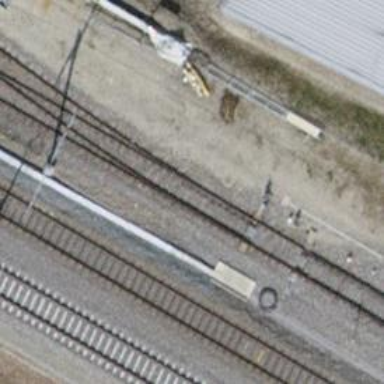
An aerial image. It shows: Railway switch.